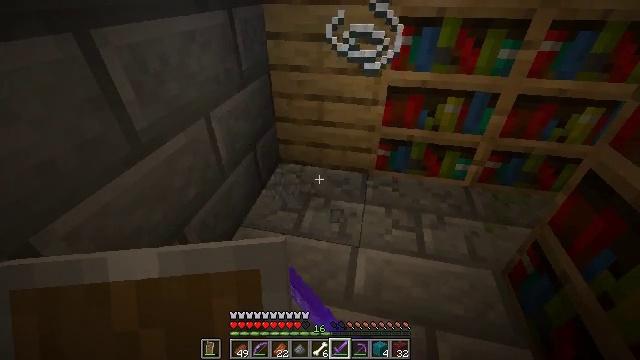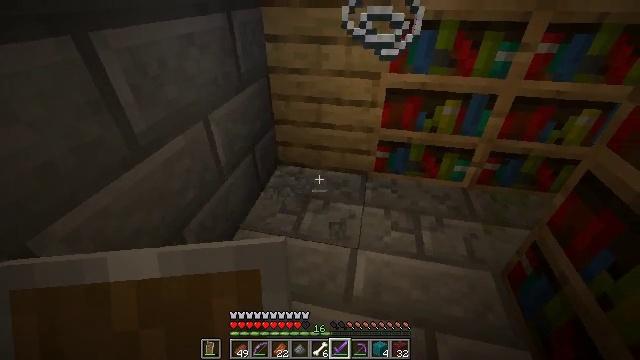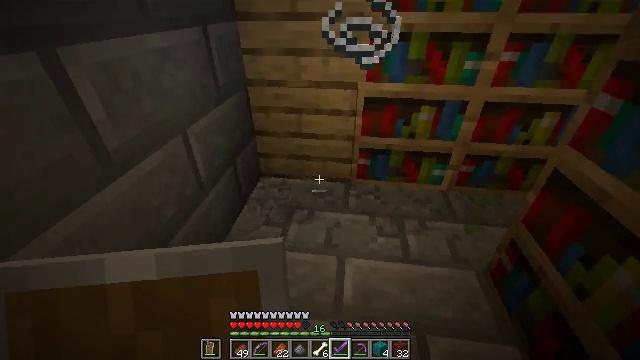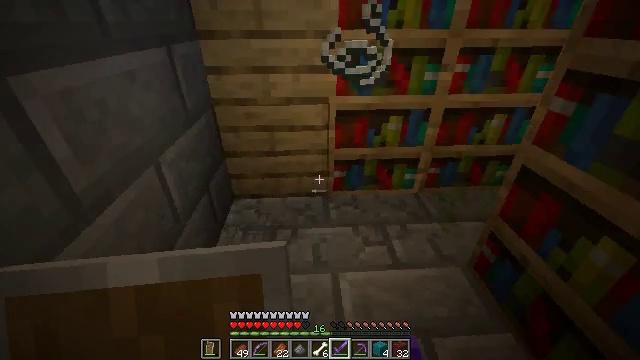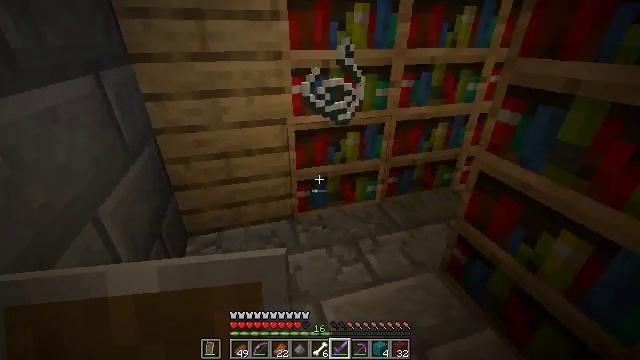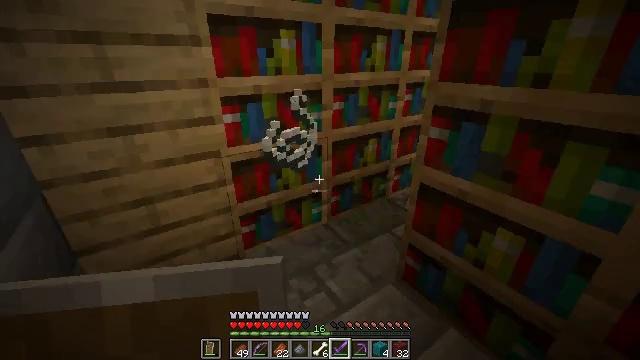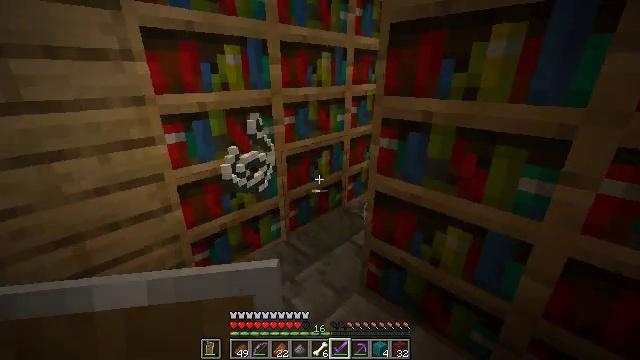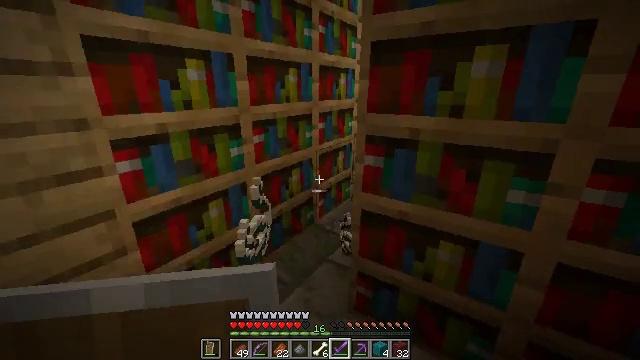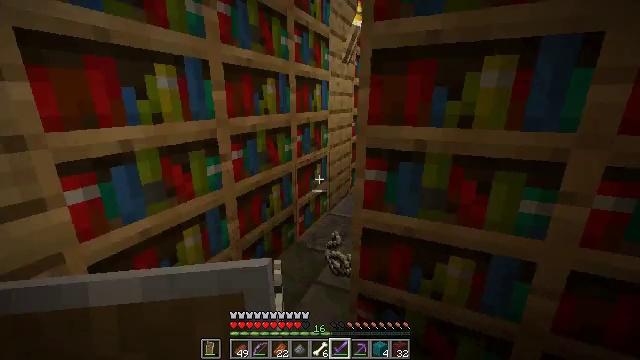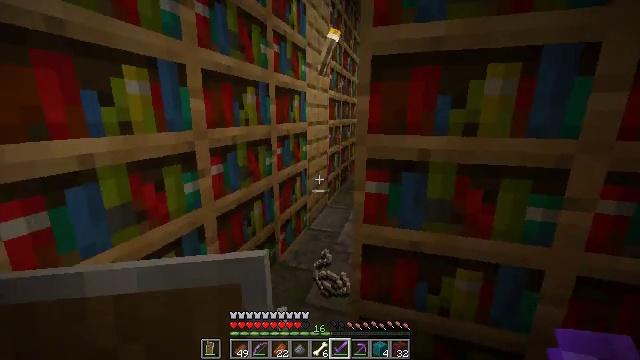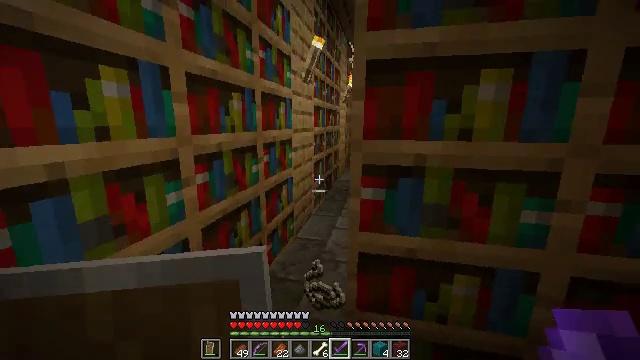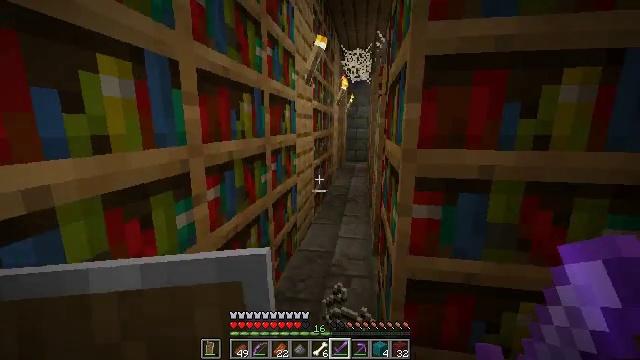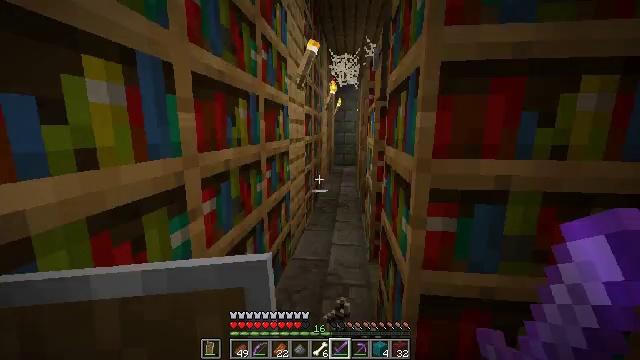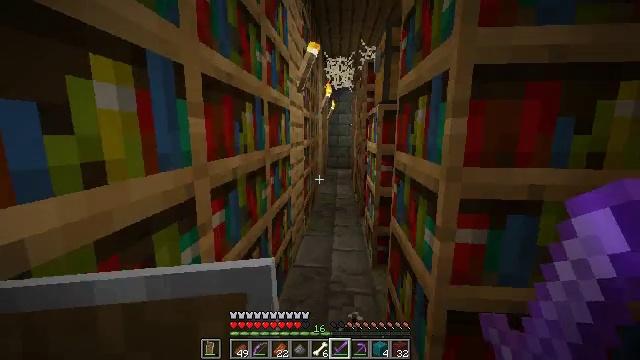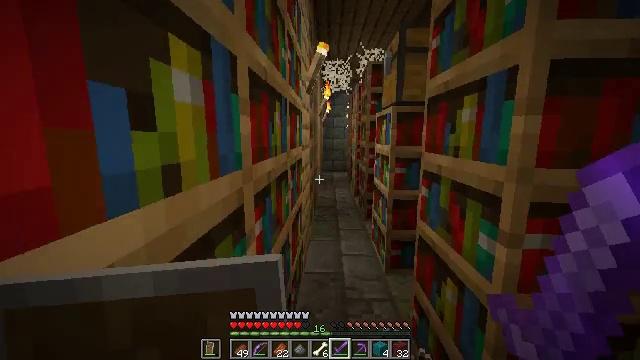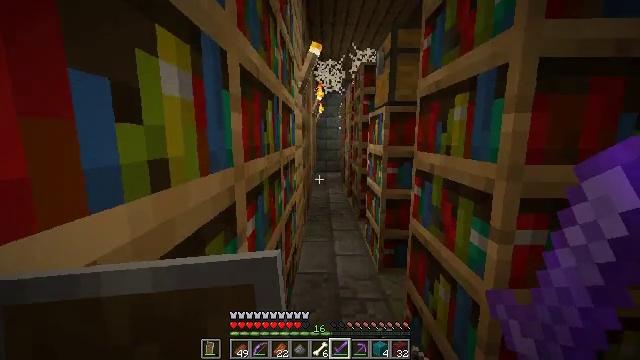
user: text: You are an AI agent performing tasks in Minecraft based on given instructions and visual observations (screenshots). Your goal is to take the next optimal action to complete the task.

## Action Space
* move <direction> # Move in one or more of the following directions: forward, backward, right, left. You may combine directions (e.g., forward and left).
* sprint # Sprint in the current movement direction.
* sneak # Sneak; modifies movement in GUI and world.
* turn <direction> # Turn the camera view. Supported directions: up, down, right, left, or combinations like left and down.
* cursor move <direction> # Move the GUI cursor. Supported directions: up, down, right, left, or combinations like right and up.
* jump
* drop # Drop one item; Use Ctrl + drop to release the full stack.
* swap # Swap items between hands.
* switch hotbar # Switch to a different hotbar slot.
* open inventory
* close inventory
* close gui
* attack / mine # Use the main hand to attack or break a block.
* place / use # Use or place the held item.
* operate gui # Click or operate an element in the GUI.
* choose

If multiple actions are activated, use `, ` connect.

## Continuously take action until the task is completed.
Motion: motion action
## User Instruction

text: Break the cobweb with a sword.
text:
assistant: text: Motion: no_op
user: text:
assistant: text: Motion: move left, turn right and up
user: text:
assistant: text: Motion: move forward and move left, turn right and up
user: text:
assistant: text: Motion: move forward and move left, turn right and up
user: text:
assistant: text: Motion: move forward and move left, turn right and up
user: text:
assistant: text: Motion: move forward and move left, turn right and up
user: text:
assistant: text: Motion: move forward and move left, turn right and up
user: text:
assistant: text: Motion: move forward and move left, turn right and up
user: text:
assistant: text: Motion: move forward and move left, turn right and up
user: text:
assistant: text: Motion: move forward and move left, turn right and up
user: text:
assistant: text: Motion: move forward and move left, turn right
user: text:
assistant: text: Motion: move forward and move left, turn right
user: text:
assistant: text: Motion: move left, turn right
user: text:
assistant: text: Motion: turn right
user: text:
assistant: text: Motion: turn right
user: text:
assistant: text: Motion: no_op
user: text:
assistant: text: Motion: no_op
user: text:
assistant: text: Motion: no_op
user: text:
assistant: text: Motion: move forward
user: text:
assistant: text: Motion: move forward
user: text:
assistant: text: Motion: move forward, turn right and up
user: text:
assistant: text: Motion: move forward
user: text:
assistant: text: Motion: move forward
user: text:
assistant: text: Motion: move forward, turn right
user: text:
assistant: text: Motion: move forward, turn right
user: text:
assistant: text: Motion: move forward, turn right and down
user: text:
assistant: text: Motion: move forward and move left, turn right
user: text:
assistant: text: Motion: move forward and move left, turn right and down
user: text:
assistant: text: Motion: move forward and move left, turn right and down
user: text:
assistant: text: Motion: move left, turn right and down